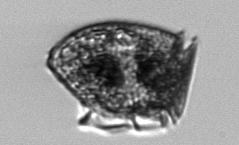
Label: Dinophysis_norvegica